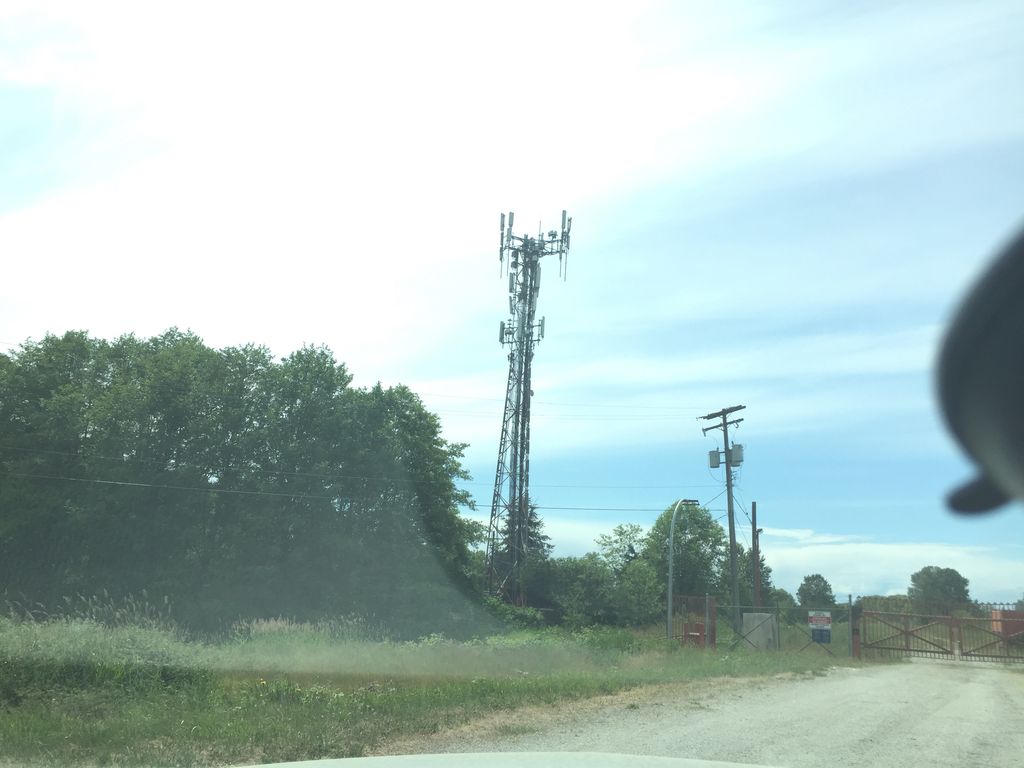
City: vancouver